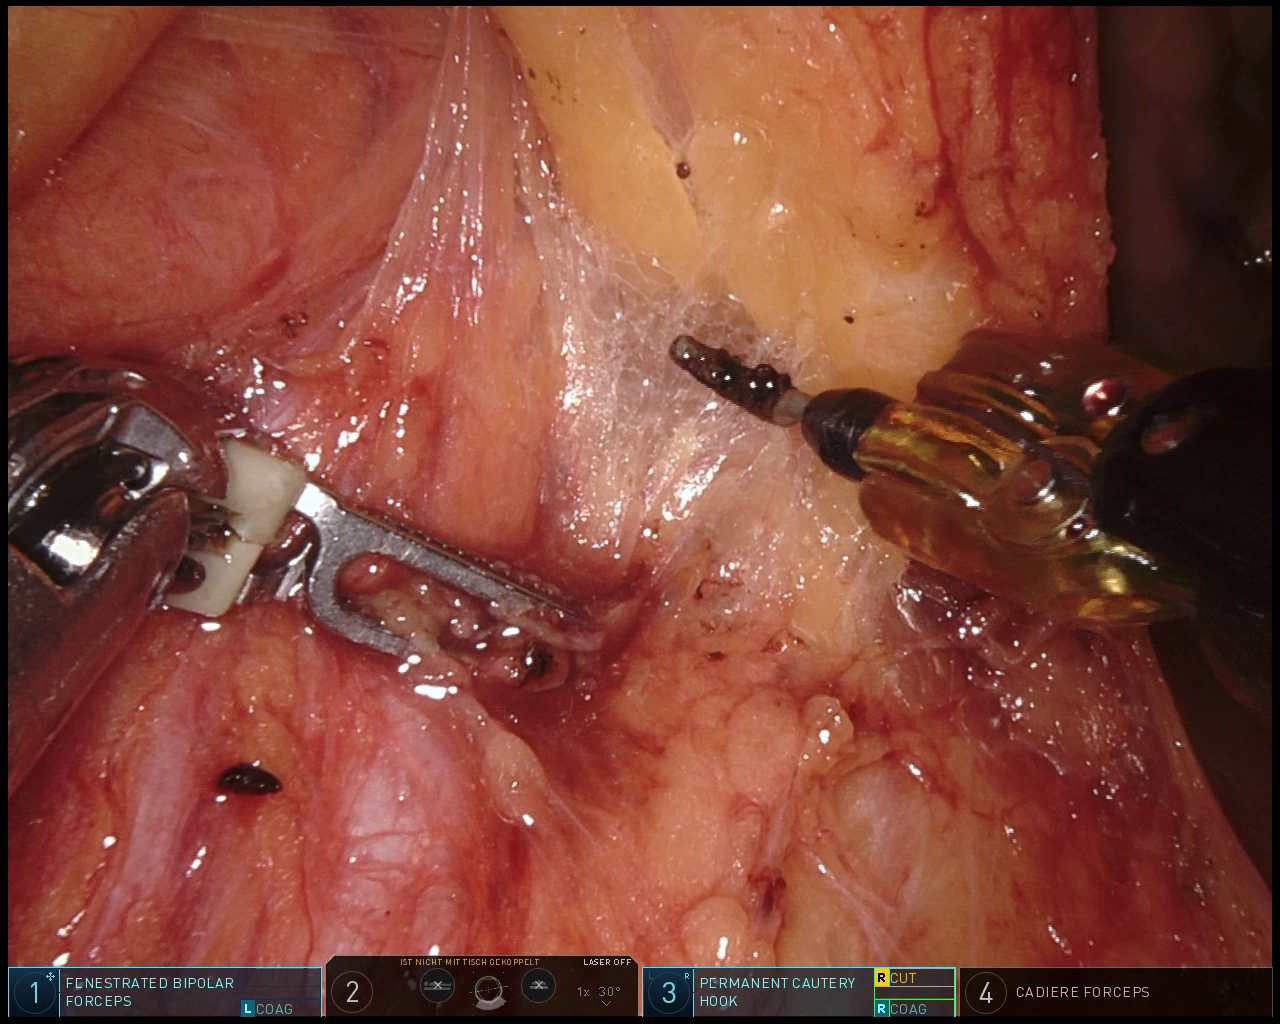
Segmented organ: ureter
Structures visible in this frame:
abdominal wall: no
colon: no
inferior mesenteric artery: no
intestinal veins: no
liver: no
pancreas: no
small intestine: no
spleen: no
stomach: no
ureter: yes
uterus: no
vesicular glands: no